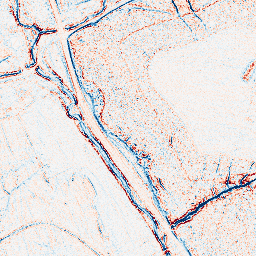
Category: edge_preserving
Decomposition family: bilateral
Decomposition parameters: d: 5
sigma_color: 100
sigma_space: 100
Upsampling method: bspline
Upsampling parameters: scale: 8
Upsampling scale: 8